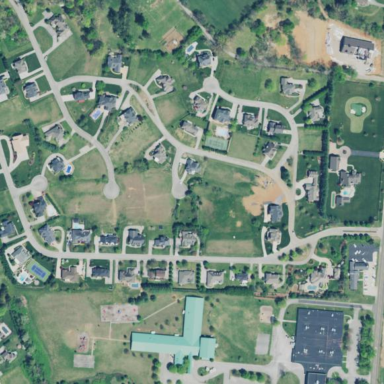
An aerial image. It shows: This residential area consists of single-family homes.